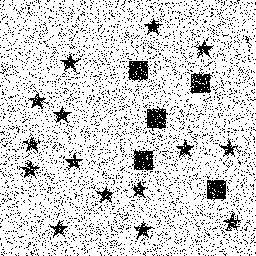
Squares: 5
Triangles: 0
Stars: 15
Total shapes: 20